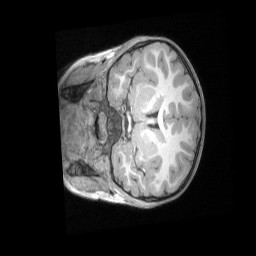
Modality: T1w
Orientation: coronal
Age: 6
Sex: male
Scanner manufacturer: siemens
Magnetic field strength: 3 T
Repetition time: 2.53 s
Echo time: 0.00164 s